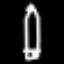
Label: pencil